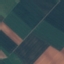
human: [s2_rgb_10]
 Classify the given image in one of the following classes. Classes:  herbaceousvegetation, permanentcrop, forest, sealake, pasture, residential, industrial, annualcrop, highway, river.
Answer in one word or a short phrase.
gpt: AnnualCrop